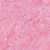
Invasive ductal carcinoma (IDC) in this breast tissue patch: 0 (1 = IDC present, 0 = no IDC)